高三 · 计数
（12 分） 2019 年 12 月 27 日，国家统计局公布全国规模以上工业企业月累计

营业收入利润率数据如表:

| 月份累计 | $1 \sim 2$ <br> 月 | $1 \sim 3$ <br> 月 | $1 \sim 4$ <br> 月 | $1 \sim 5$ <br> 月 | $1 \sim 6$ <br> 月 | $1 \sim 7$ <br> 月 | $1 \sim 8$ <br> 月 | $1 \sim 9$ <br> 月 | $1 \sim 10$ <br> 月 | $1 \sim 11$ <br> 月 |
| :---: | :---: | :---: | :---: | :---: | :---: | :---: | :---: | :---: | :---: | :---: |
| 月份累计代 <br> 码 $x$ | 1 | 2 | 3 | 4 | 5 | 6 | 7 | 8 | 9 | 10 |
| 营业收入利 <br> 润率 $y(\%)$ |
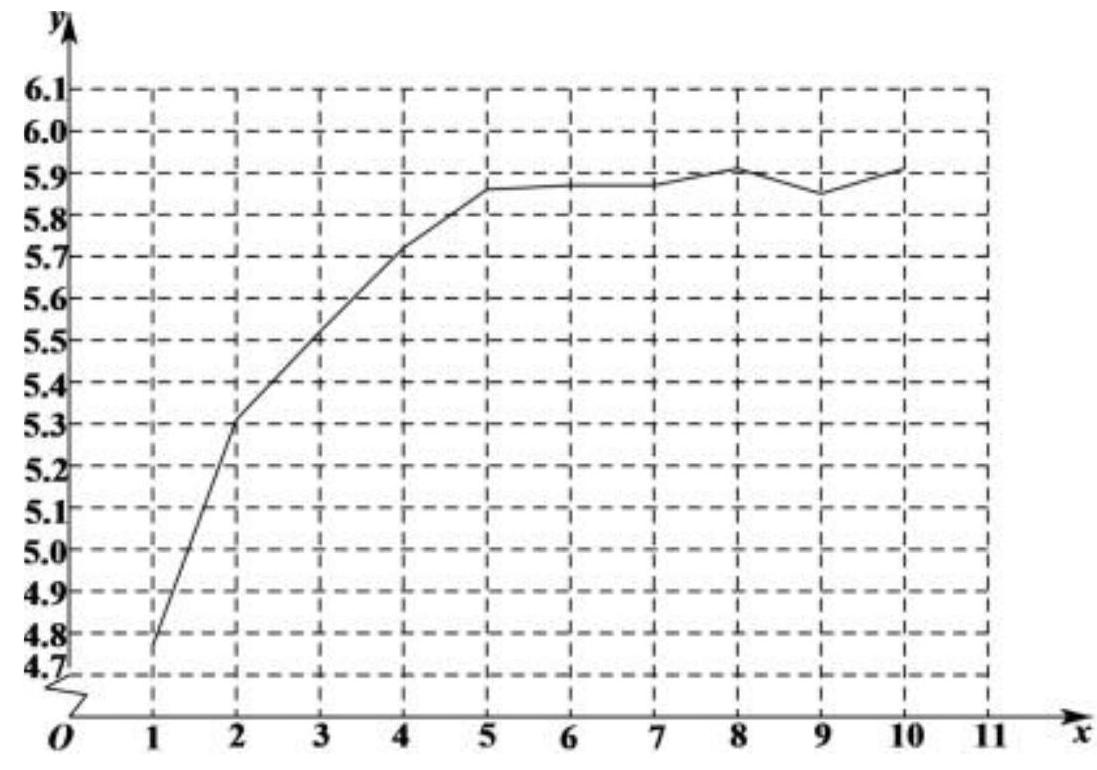
答案: (1) 折线图见解析, $\hat{y}=\hat{c}+\hat{d} \sqrt{x}$ 更适宜, 理由见解析; (2) $\hat{y}=4.63+0.46 \sqrt{x}$; (3) 6.16 .
解析: (1) 补充完整的折线图如下, 可知选用 $\hat{y}=\hat{c}+\hat{d} \sqrt{x}$ 更适宜.理由: 根据折线图知折线的形状更接近 $y=c+d \sqrt{x}$ 的图象.(2) 令 $w=\sqrt{x}$ ，先建立 $y$ 关于 $w$ 的线性回归方程.$\hat{d}=\frac{\sum_{i=1}^{10}\left(w_{i}-\bar{w}ight)\left(y_{i}-\bar{y}ight)}{\sum_{i=1}^{10}\left(w_{i}-\bar{w}ight)^{2}}=\frac{2.07}{4.52} \approx 0.46$$\because \hat{c}=\bar{y}-\hat{d} \bar{w}=5.66-0.46 	imes 2.25 \approx 4.63$,$	herefore$ 关于 $w$ 的线性归方程为 $\hat{y}=4.63+0.46 w$, $y$ 关于 $x$ 的回归方程为 $\hat{y}=4.63+0.46 \sqrt{x}$.(3) 由（2）可知, 当 $x=11$ 时, $\hat{y}=4.63+0.46 	imes 3.32 \approx 6.16$,因此, 预测1 12 月月累计营业收入利润率 (\%) 的值为6.16